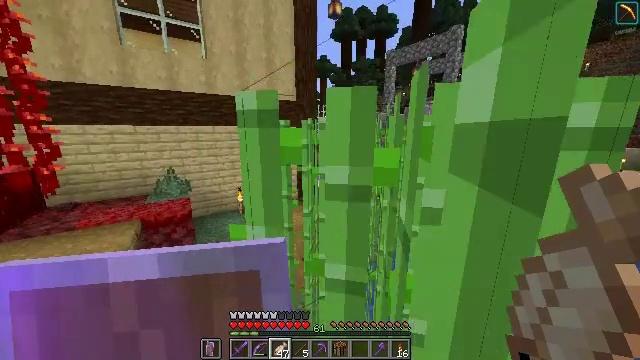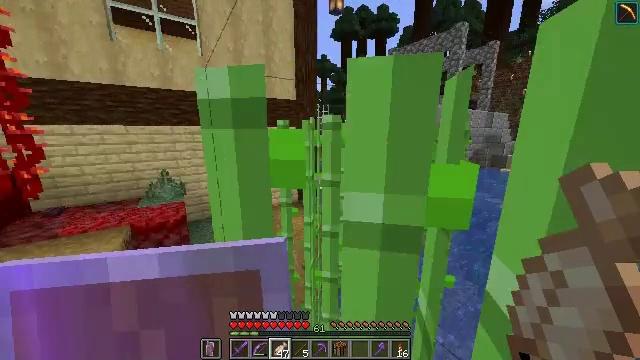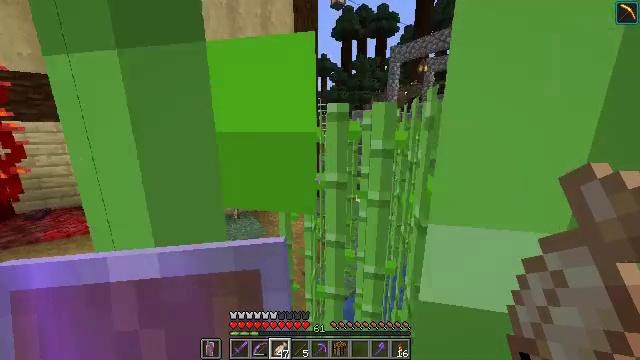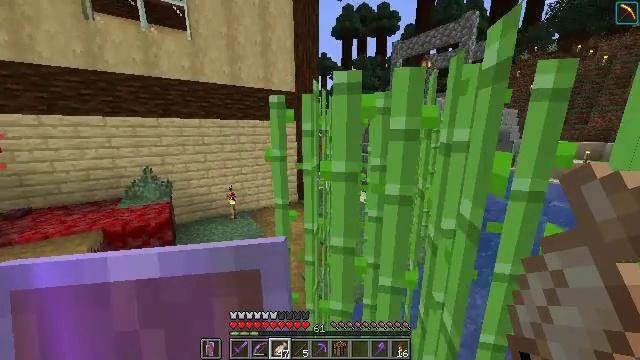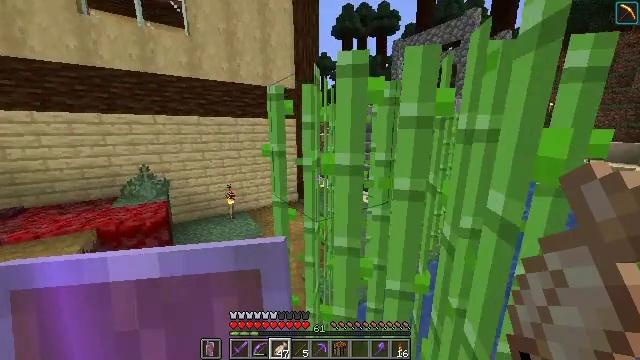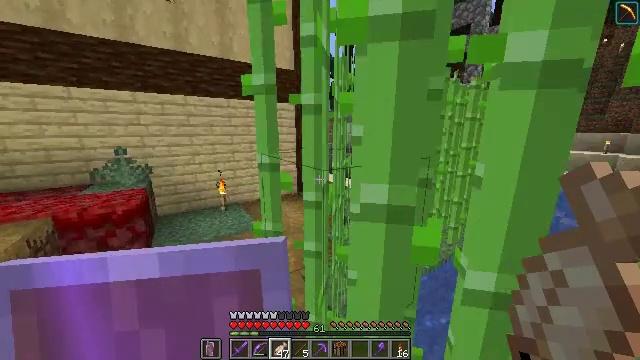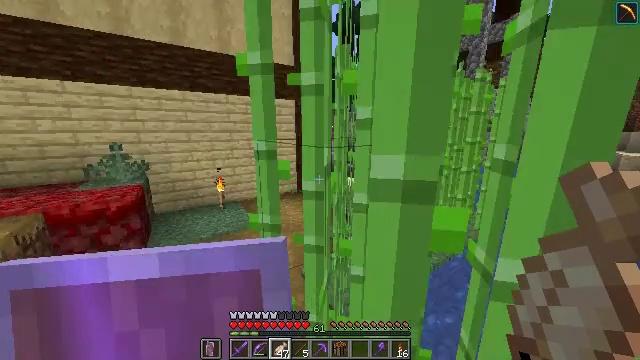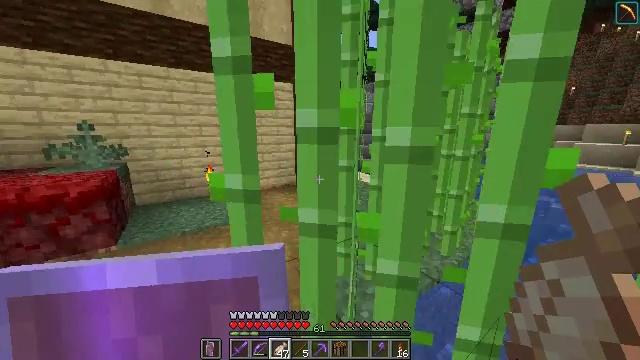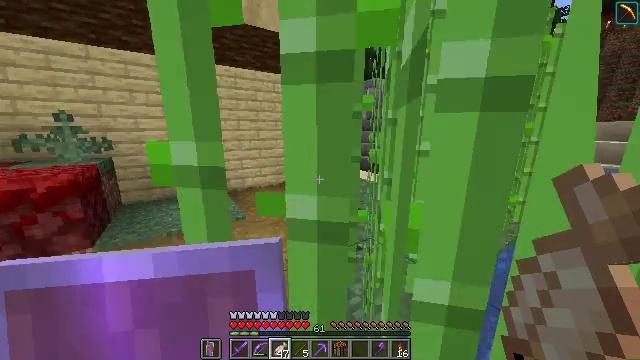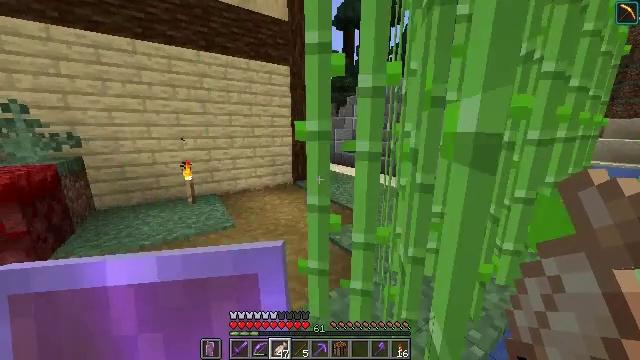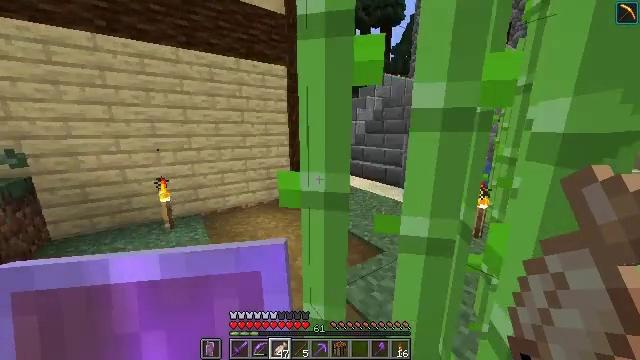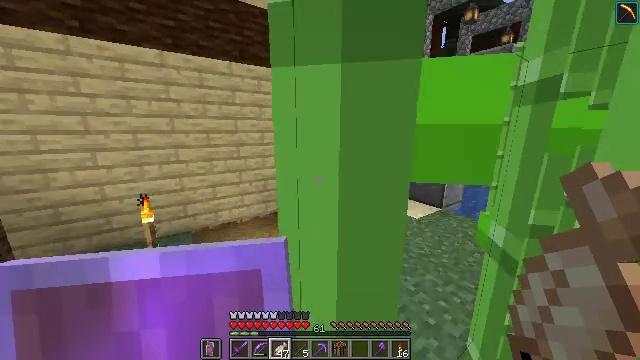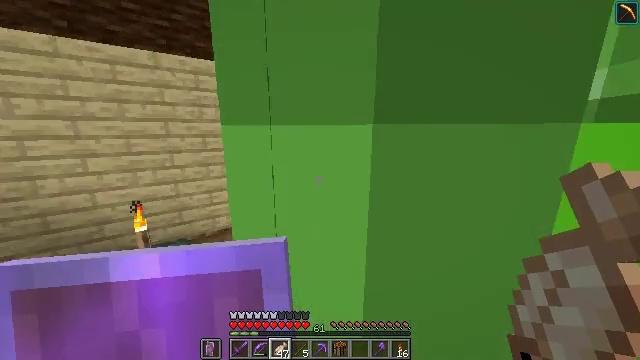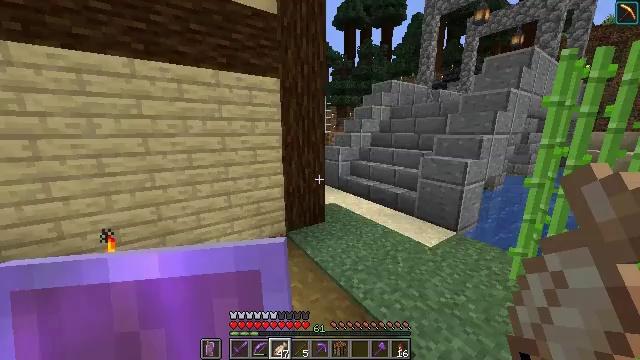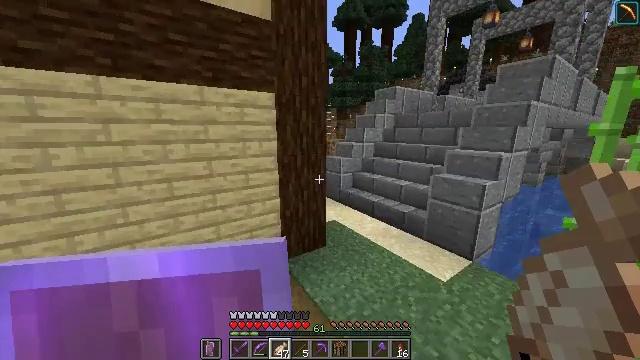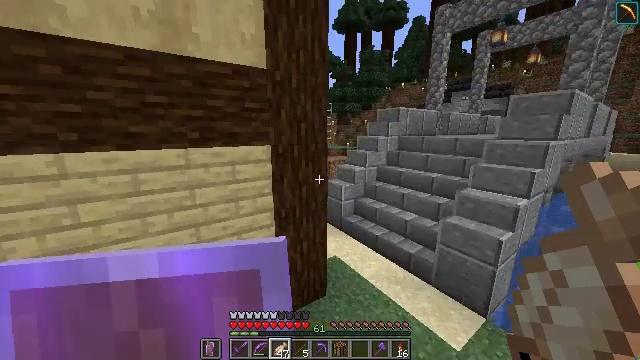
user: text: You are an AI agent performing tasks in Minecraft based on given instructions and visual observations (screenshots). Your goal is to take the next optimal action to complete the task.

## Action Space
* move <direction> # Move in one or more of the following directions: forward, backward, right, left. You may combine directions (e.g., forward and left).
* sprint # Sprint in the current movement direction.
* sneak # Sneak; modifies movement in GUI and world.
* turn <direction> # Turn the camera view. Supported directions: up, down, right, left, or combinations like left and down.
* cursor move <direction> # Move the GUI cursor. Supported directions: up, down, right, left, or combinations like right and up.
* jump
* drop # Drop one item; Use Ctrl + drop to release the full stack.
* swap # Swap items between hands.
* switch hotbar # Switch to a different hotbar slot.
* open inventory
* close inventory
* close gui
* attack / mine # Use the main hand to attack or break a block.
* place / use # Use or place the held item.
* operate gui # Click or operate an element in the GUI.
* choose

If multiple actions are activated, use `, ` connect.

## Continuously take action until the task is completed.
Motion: motion action
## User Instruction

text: Mine the stonecutter block.
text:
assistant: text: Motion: move forward, sprint
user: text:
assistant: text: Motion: move forward, sprint
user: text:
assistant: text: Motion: move forward, sprint
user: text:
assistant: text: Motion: move forward, sprint
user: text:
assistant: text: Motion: move forward, sprint
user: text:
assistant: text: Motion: move forward, sprint
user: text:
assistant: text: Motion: move forward, sprint, jump
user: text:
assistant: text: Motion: move forward, jump
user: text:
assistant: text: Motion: move forward, jump
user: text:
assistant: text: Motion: move forward
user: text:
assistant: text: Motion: move forward, sprint
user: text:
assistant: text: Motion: move forward, sprint
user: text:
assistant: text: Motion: move forward, sprint
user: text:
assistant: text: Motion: move forward, sprint
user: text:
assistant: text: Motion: move forward, sprint
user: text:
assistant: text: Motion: move forward, sprint
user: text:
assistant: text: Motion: move forward, sprint
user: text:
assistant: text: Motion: move forward, sprint
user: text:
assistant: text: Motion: move forward
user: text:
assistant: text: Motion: move forward, turn right
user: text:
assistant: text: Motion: move forward, turn right
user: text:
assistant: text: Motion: move forward
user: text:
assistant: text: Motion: move forward
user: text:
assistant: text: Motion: move forward
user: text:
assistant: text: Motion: move forward and move right
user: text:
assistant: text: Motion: move forward and move right, turn left
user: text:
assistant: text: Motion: move forward and move right, turn left
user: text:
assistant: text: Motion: move forward and move right, turn left and down
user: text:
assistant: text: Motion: move forward and move right, turn left and down
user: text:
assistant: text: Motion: move forward, turn left and down